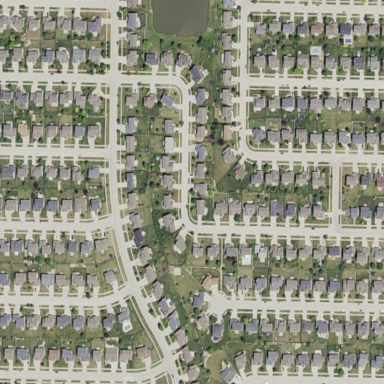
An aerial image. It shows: Neighbourhood with residential areas. The residential buildings are single-family and semi-detached.